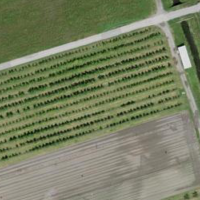
EUNIS habitat code: 57
Species observed at this site:
Veronica persica